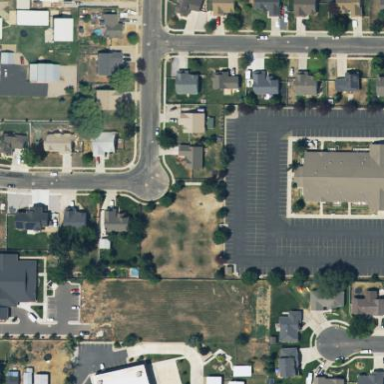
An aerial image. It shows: Paved parking area.